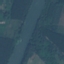
Label: River